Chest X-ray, AP view. Patient: 56 years old, sex M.
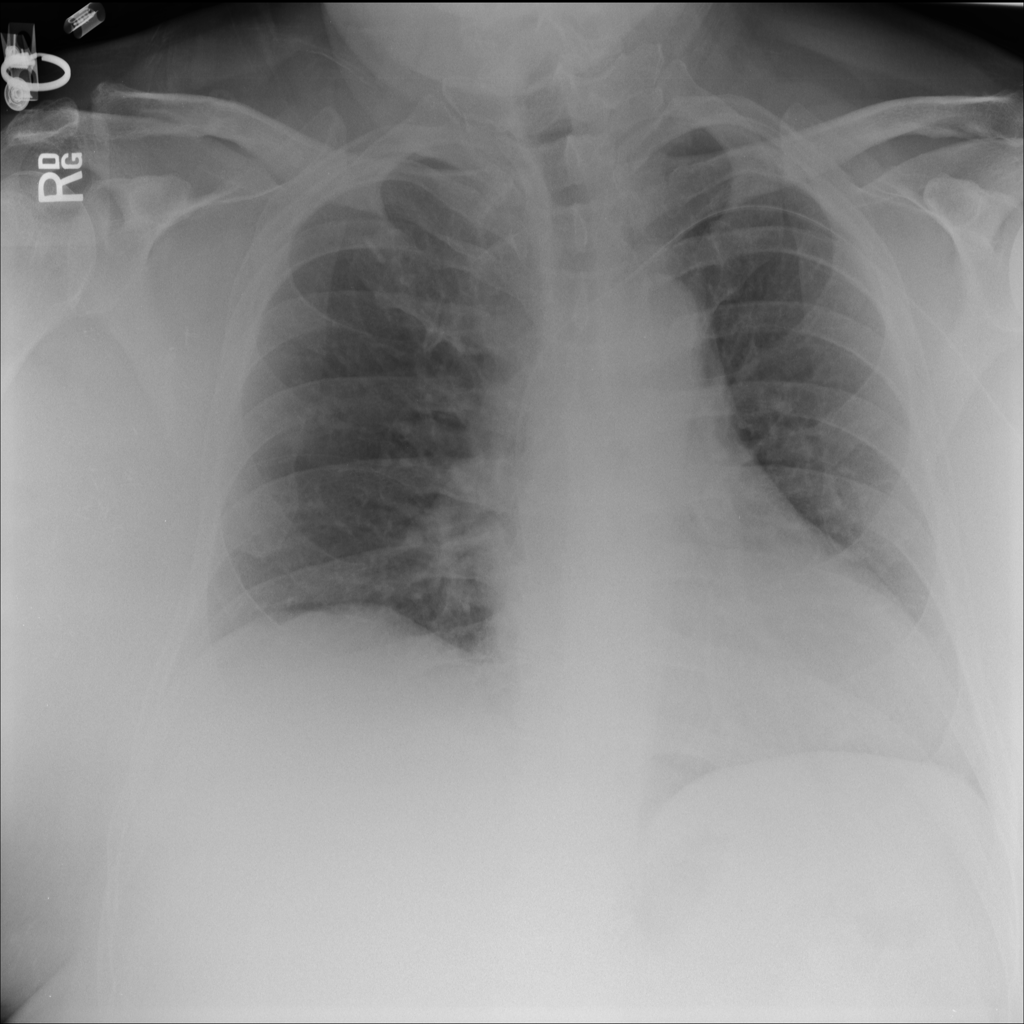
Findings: No Finding